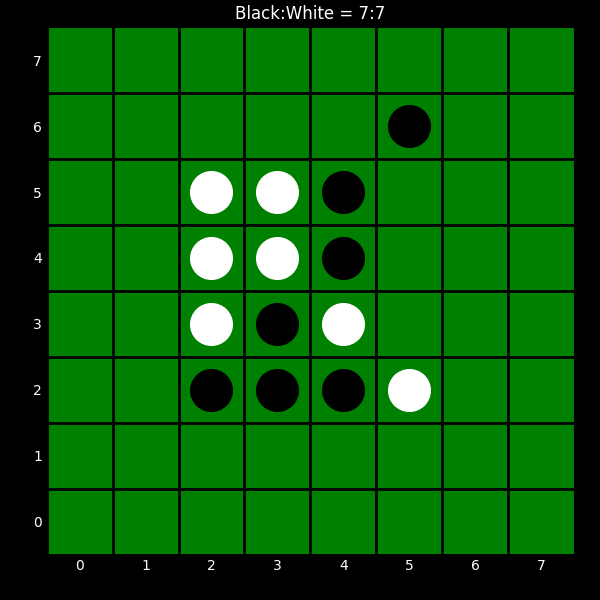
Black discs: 7
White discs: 7